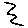
Label: zigzag